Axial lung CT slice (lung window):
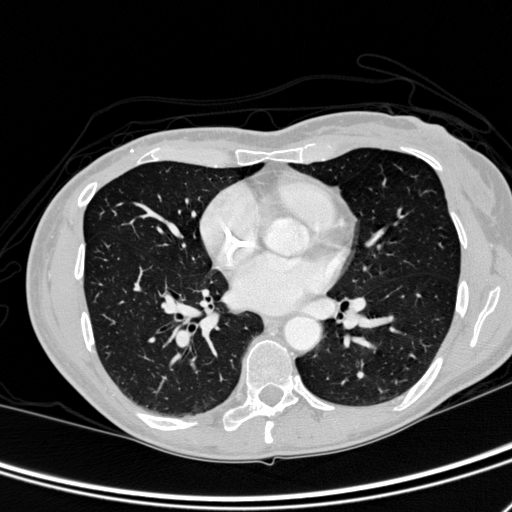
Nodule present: no